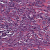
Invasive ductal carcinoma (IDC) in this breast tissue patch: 1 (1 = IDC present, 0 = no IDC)